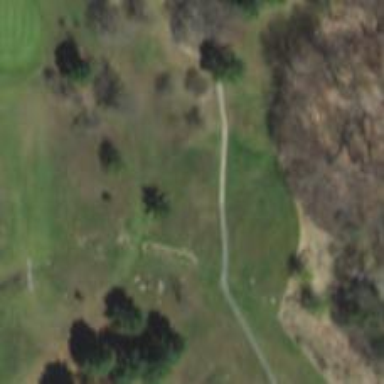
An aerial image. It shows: Grass area designated as golf tee.